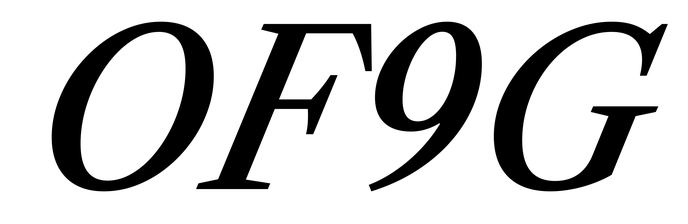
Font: LibreCaslonText-Italic_Medium_Italic